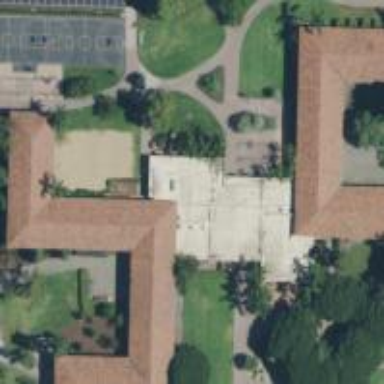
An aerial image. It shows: Dormitory building.